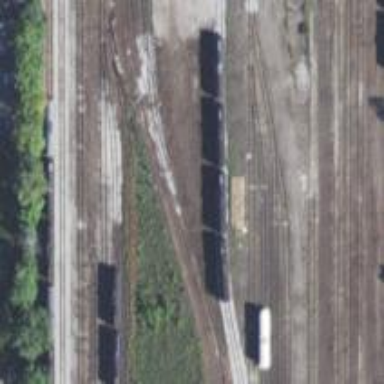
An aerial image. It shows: Rail spur service.